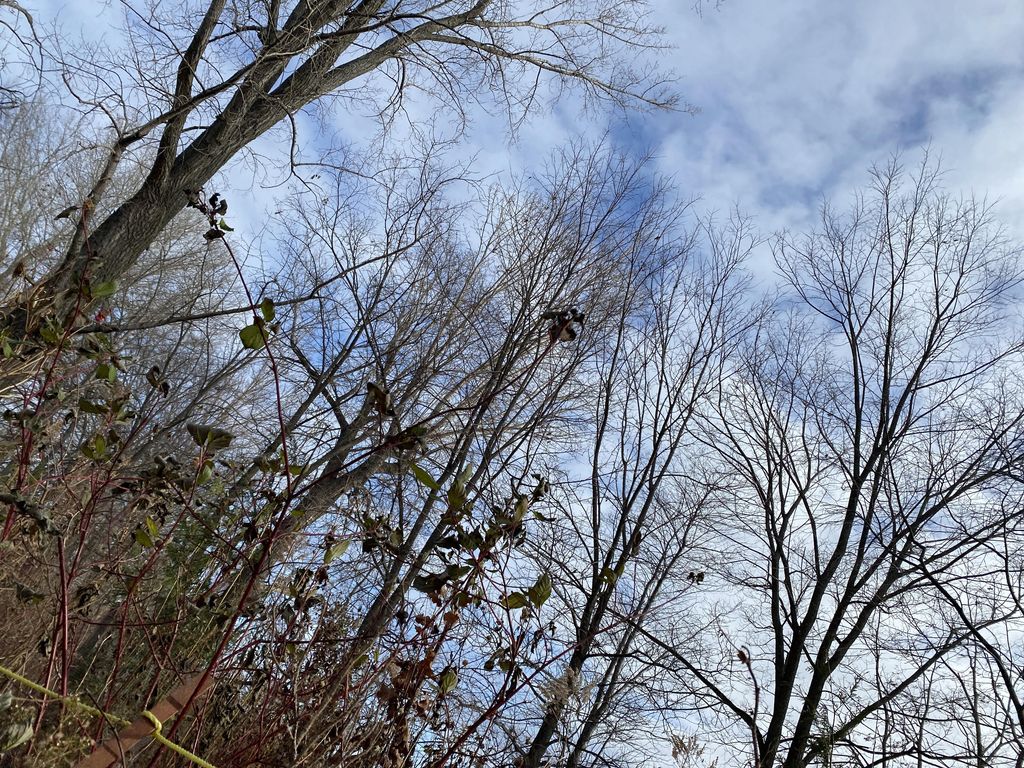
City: montreal